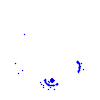
Particle: kaon